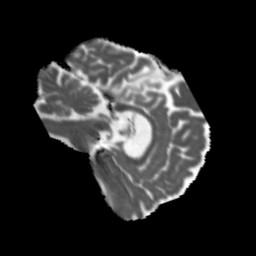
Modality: MD
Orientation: sagittal
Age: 68
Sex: male
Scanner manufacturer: siemens
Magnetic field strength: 3 T
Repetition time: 5.47 s
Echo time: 0.0854 s